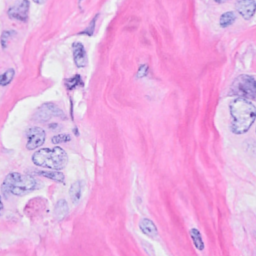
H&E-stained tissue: Breast